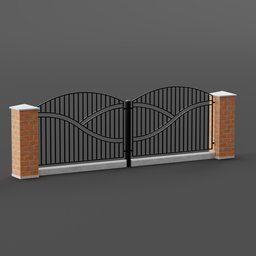
Label: architecture